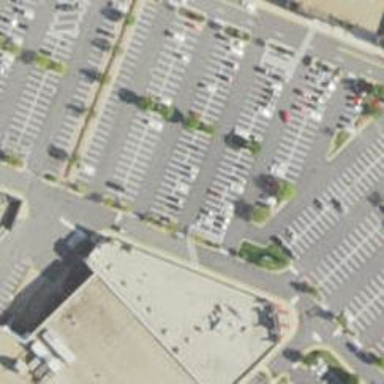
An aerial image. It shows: Parking space is available.